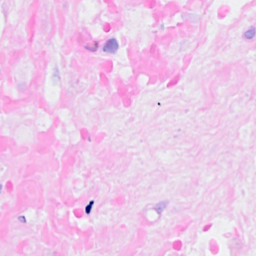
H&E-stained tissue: Breast